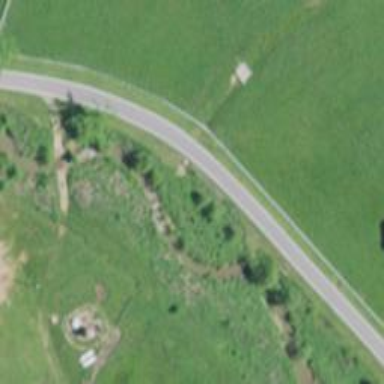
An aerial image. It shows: Secondary road.